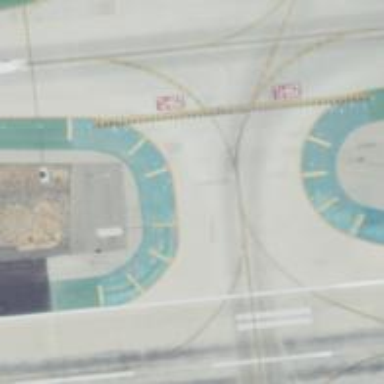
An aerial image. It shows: Image of taxiway at airport.